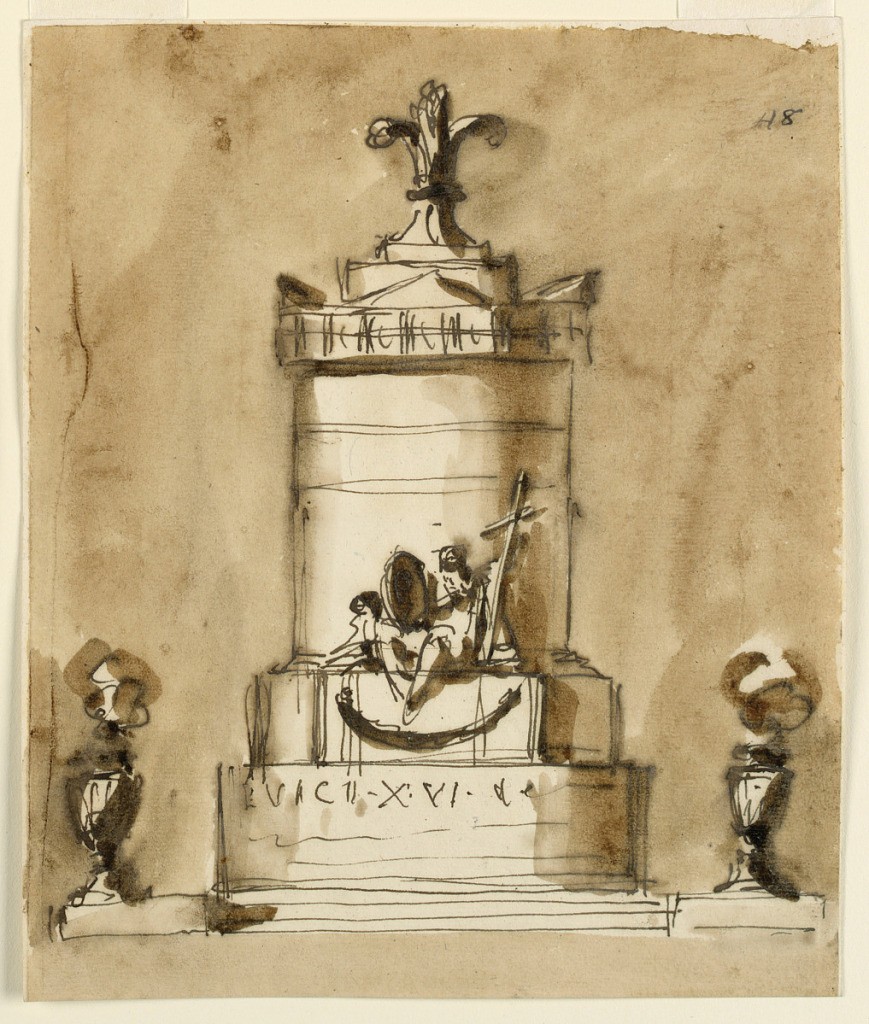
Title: Funeral Decorations for King Louis XVI of France
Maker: Giuseppe Barberi, Italian, 1746–1809
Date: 1793
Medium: Pen and brown ink, brush and brown wash on lined off-white laid paper
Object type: Drawing
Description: Below is a variation of 1938-88-1302. A circular pedestal bears the inscription, whose beginning is carelessly written. Above it stands an angular base, with the central part of the front projecting. It is decorated with a festoon and upon it sits a variation of the figure in 1938-88-1307, with a cross isntead of the chalice, and with a putto kneeling beside the leg with the medallion. Behind rises a huge round shaft, with an entablature and a triangular cresting. On top is a motif similar to 1938-88-1307.